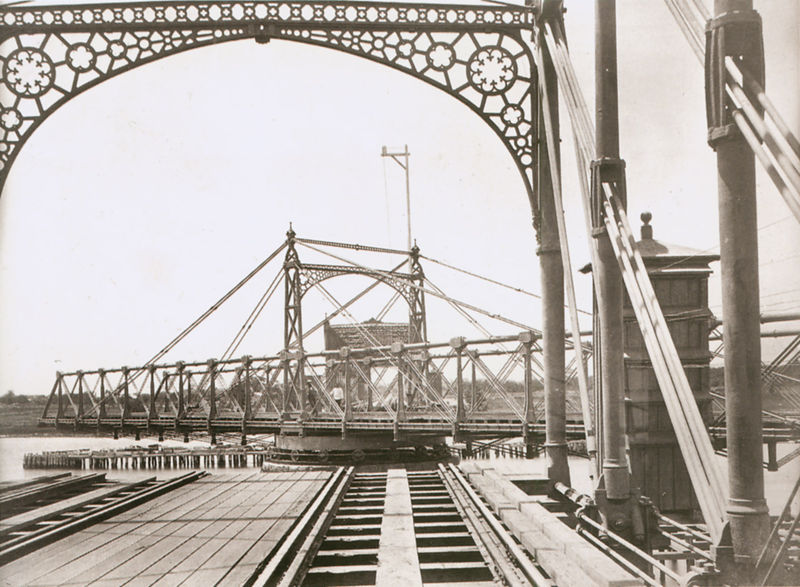
Titel: Pont de Crève-Coeur en Hollande
Künstler: Costerhuis
Schlagwörter: himmel, meer, schatten, wasser, hintergrund, holz, licht, schwarz, weiss, blick, weg, architektur, rahmen, stein, brücke, gitter, gotik, bogen, gelenke, transport, drehen, sepia, hafen, industrie, fluß, seile, jugendstil, floral, verzierung, metall, bohlen, geländer, bretter, tor, foto, fotografie, eisen, stütze, gerüst, stangen, technik, schwarzweiss, scharz, kreise, bahn, eisenbahn, konstruktion, historismus, gleis, gleise, schienen, fotographie, eisenkonstruktion, stahl, durchbrochen, rosetten, masswerk, bauwerk, baustelle, verstrebung, neugotik, eisenträger, stahlseil, brückenbau, ponton, gewinde, drehscheibe, g, drehbrücke, schwenkgelenk, rondellen, schmiedeisernes totr